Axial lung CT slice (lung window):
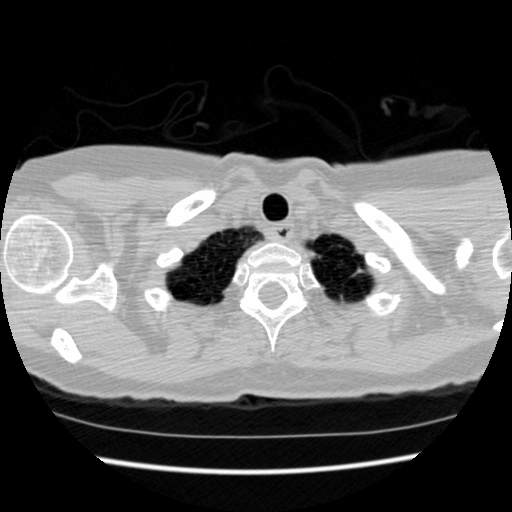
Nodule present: no